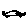
Label: car